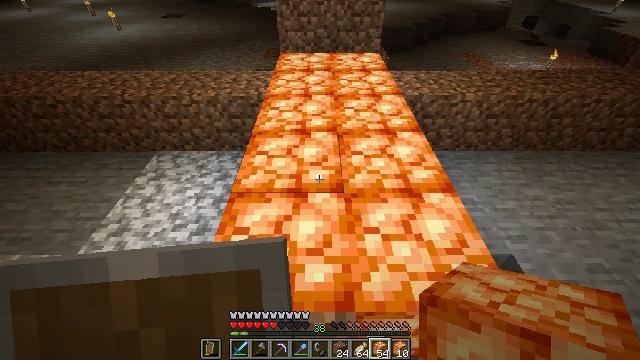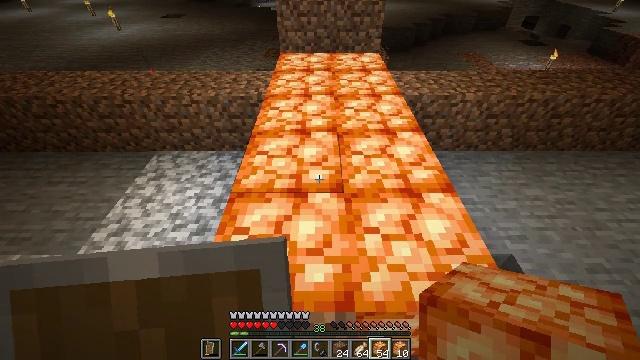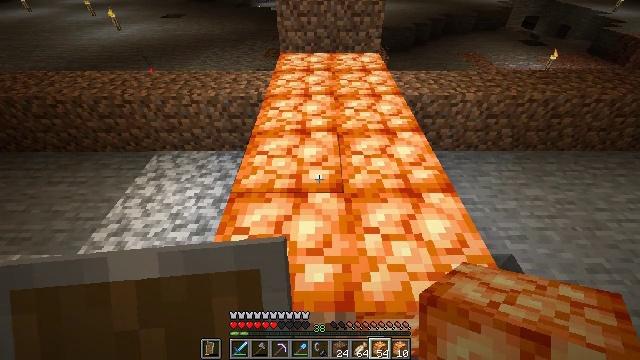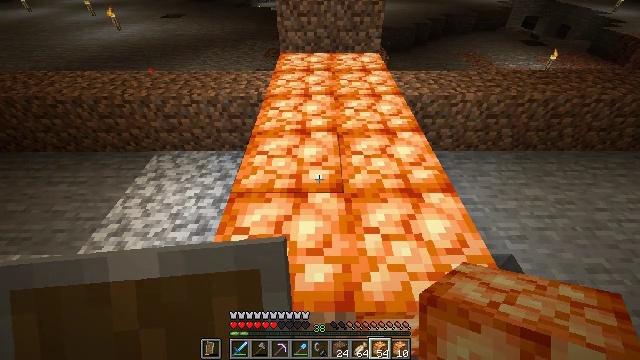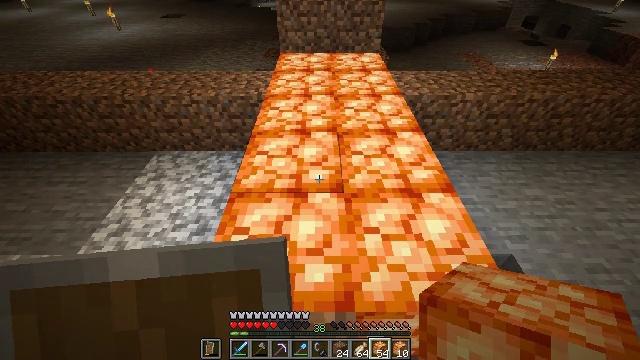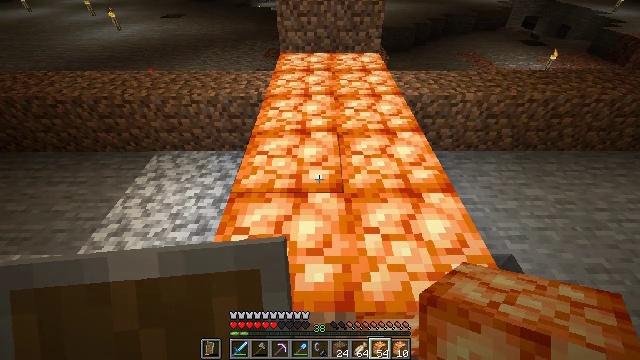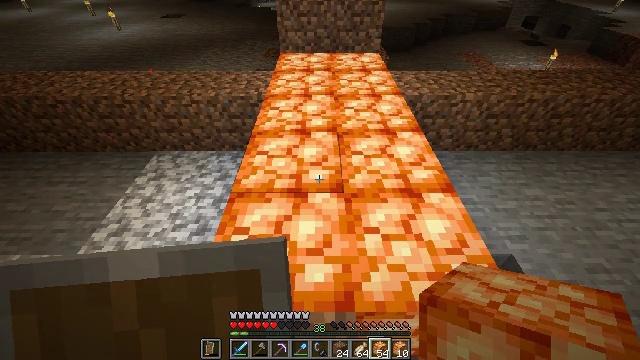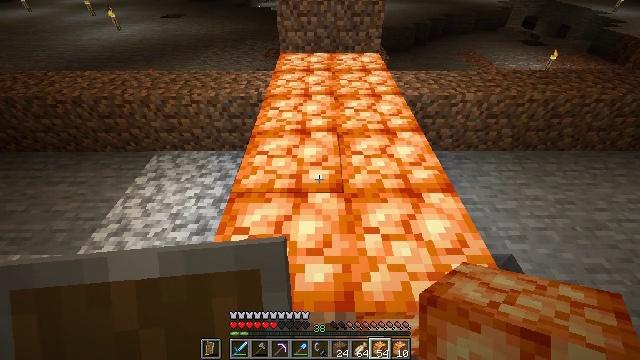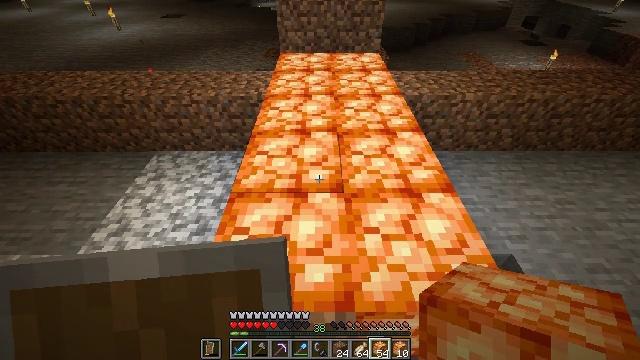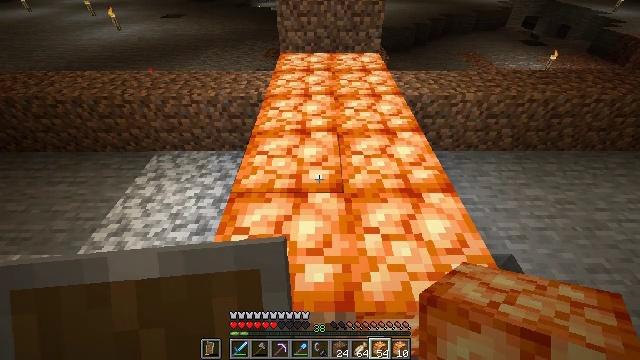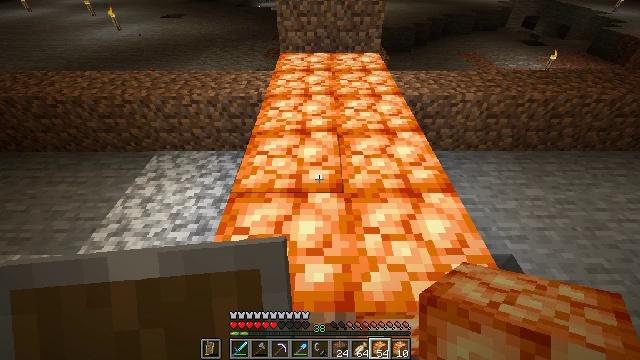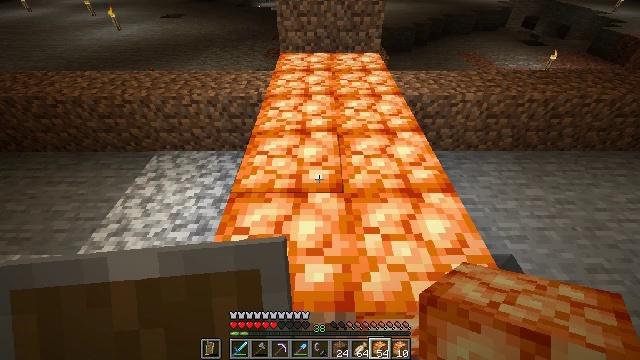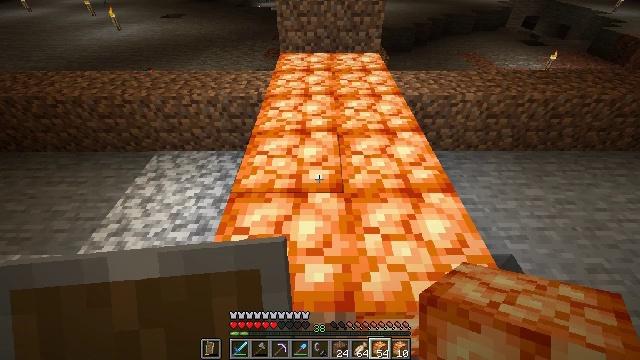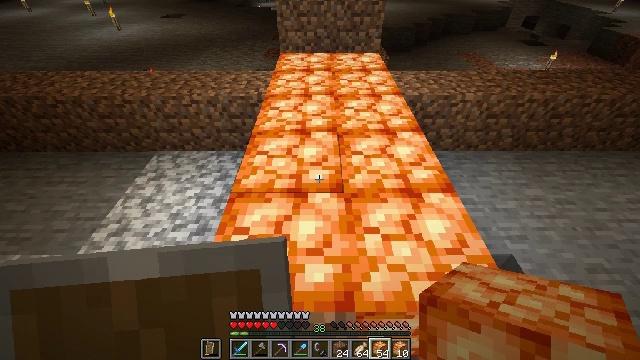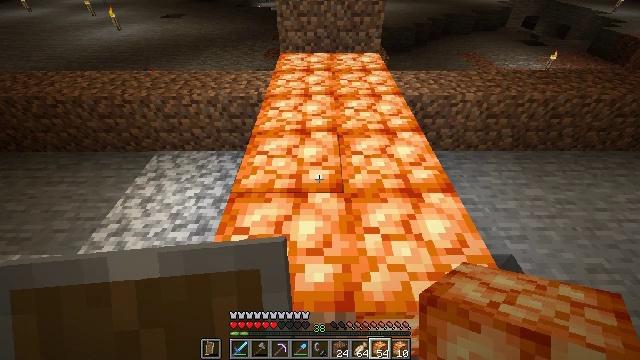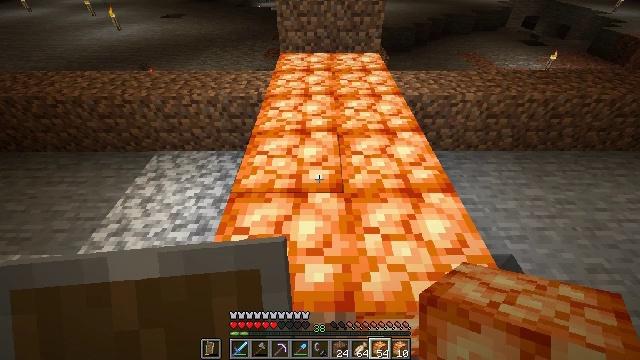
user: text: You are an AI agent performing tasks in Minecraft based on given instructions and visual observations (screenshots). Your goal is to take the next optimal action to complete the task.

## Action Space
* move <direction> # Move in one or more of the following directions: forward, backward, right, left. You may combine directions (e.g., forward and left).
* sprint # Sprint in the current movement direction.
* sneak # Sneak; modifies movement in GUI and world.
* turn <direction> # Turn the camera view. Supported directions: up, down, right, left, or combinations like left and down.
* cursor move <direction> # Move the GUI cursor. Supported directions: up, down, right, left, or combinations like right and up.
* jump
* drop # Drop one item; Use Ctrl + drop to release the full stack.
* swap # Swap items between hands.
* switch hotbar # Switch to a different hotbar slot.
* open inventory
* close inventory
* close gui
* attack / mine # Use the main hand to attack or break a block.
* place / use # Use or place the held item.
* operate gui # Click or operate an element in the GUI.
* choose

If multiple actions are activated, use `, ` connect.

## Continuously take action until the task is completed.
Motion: motion action
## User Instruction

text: Collect the shroomlight block.
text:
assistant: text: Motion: no_op
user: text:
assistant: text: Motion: no_op
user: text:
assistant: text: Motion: no_op
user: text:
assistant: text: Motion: no_op
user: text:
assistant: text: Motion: no_op
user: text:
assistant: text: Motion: no_op
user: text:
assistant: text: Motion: no_op
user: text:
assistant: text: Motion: no_op
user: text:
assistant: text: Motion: no_op
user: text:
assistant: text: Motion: no_op
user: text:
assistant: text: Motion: no_op
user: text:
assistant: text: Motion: no_op
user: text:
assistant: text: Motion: no_op
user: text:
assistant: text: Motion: no_op
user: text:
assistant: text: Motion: no_op
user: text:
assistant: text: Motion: no_op
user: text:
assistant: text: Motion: no_op
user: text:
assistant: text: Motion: no_op
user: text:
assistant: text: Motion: no_op
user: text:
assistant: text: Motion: no_op
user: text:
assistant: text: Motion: no_op
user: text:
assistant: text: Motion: no_op
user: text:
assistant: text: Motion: no_op
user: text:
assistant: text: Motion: no_op
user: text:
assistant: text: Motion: no_op
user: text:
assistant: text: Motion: no_op
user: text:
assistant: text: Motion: no_op
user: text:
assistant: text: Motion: no_op
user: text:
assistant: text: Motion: no_op
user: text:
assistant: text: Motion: no_op